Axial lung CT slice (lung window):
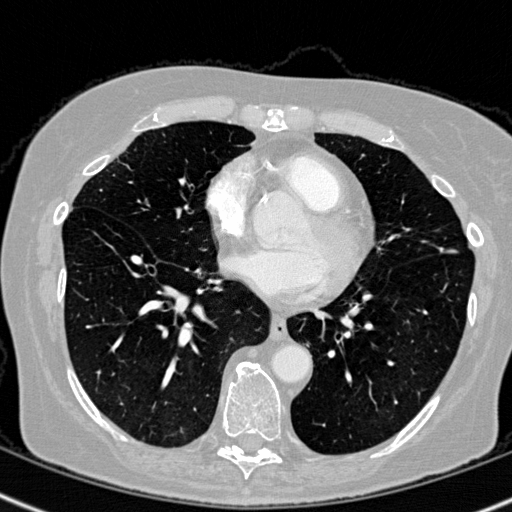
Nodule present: no